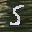
Label: 5